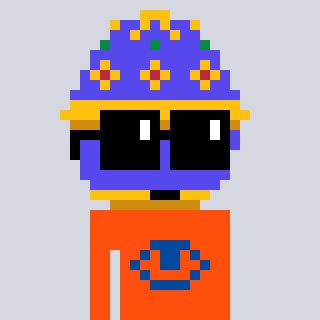
a pixel art character with square black sunglasses, a faberge-shaped head and a orange-colored body on a cool background